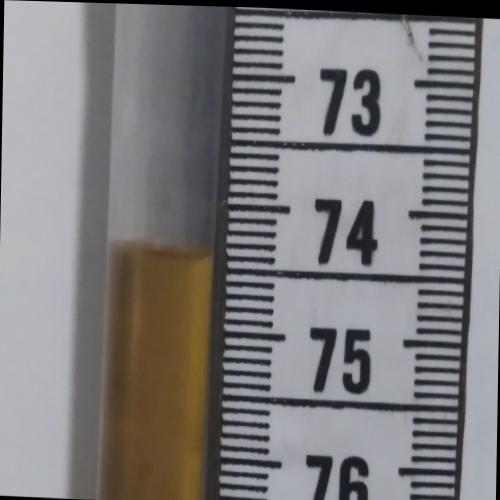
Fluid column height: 74.4 cm